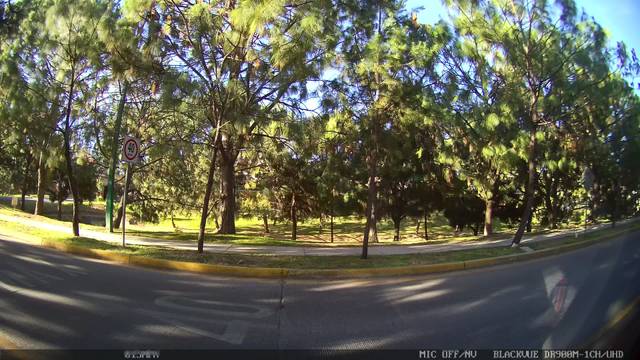
Region: Mexico
Coordinates: 20.708, -103.423